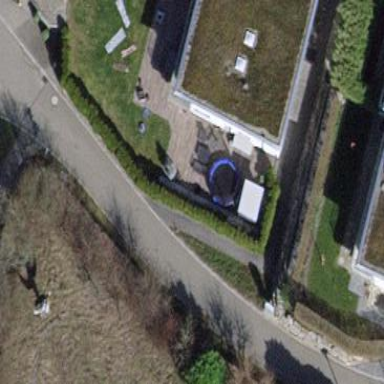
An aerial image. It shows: Flat-roofed house.